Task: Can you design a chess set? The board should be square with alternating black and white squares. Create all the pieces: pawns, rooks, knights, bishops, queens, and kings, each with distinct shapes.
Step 2149:
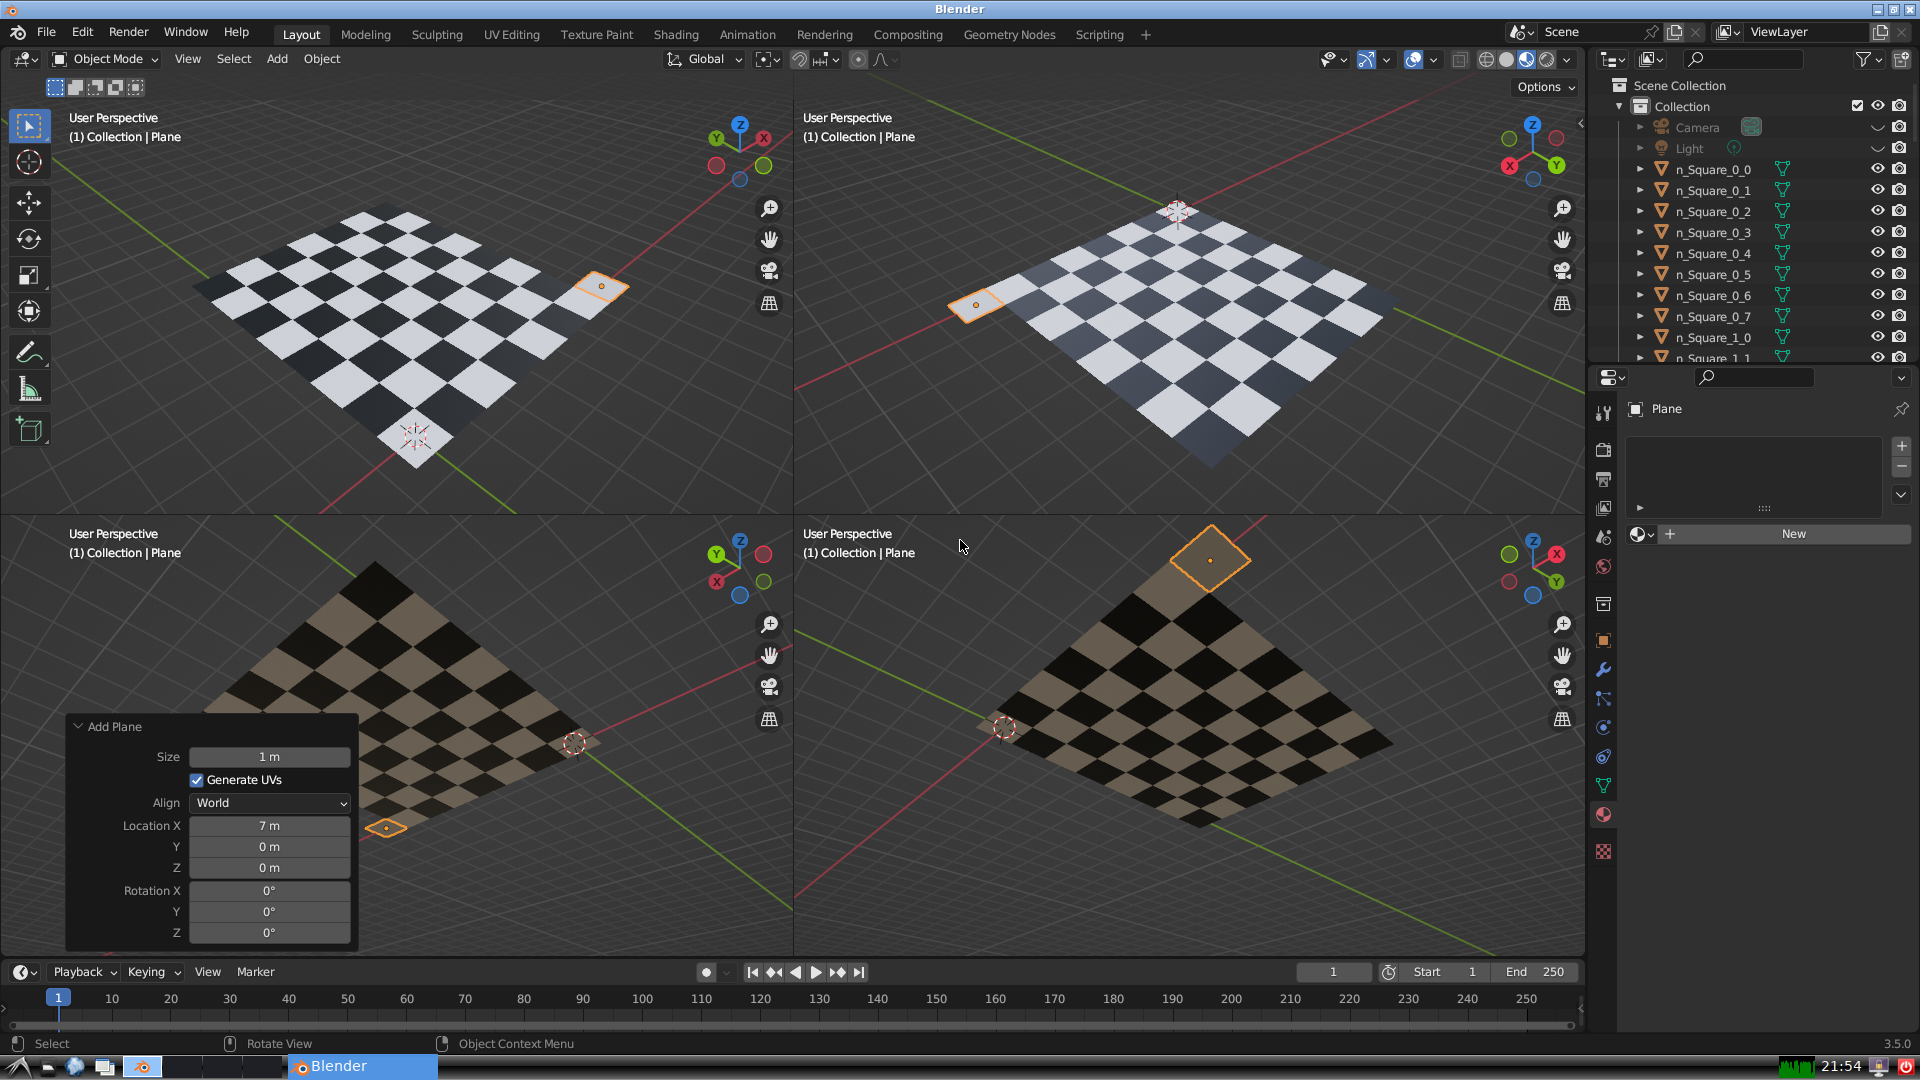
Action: {"key_press": ['Ctrl, Home']}